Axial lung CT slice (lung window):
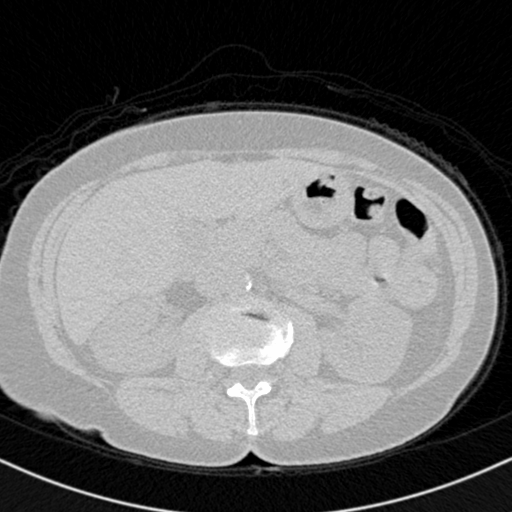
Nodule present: no